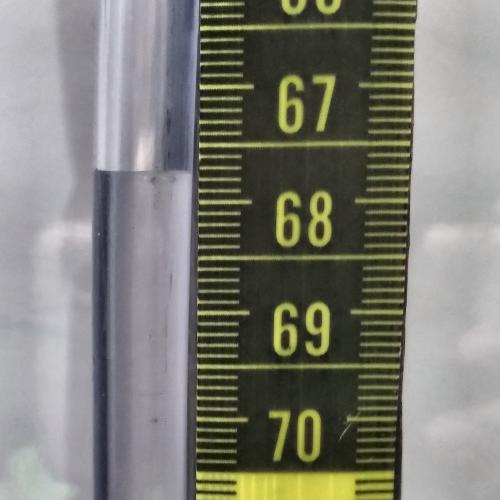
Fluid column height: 67.8 cm